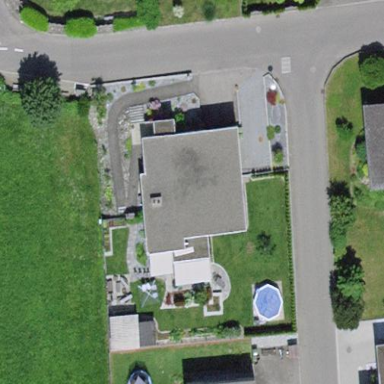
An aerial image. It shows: Lime-colored house with flat roof.